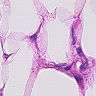
Metastatic tissue present: no